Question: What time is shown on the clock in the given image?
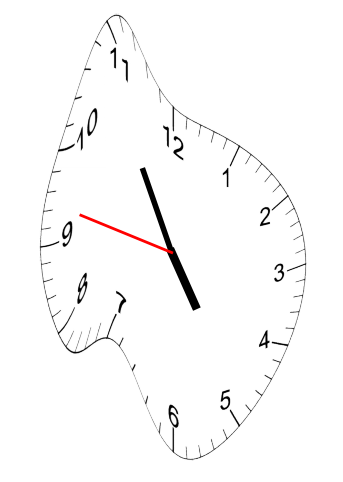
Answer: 04:54:47